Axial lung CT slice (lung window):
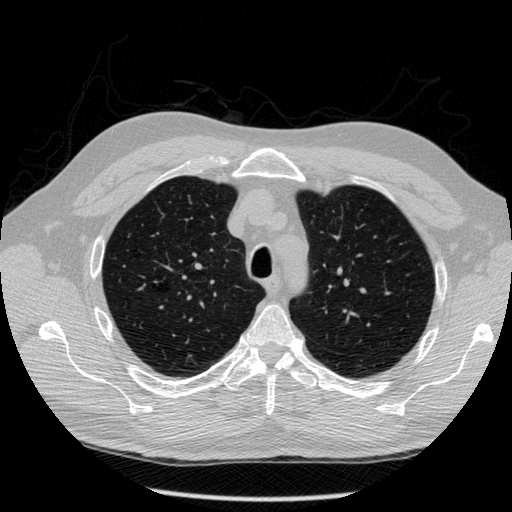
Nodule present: no